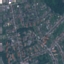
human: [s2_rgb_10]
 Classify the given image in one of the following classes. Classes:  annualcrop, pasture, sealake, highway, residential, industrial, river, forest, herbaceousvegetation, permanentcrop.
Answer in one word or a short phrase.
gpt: Residential